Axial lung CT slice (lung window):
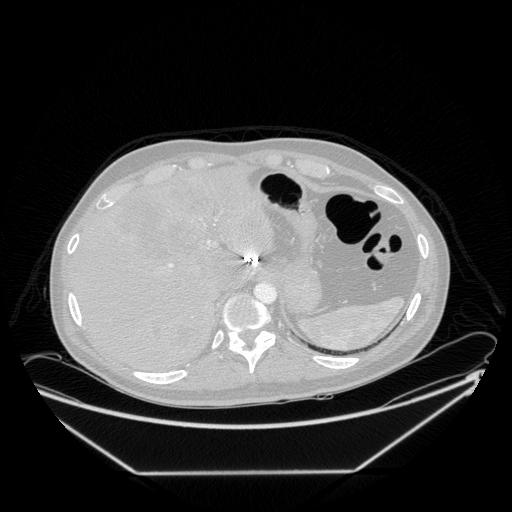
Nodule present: no